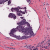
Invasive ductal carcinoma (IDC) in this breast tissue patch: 0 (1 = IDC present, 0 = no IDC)